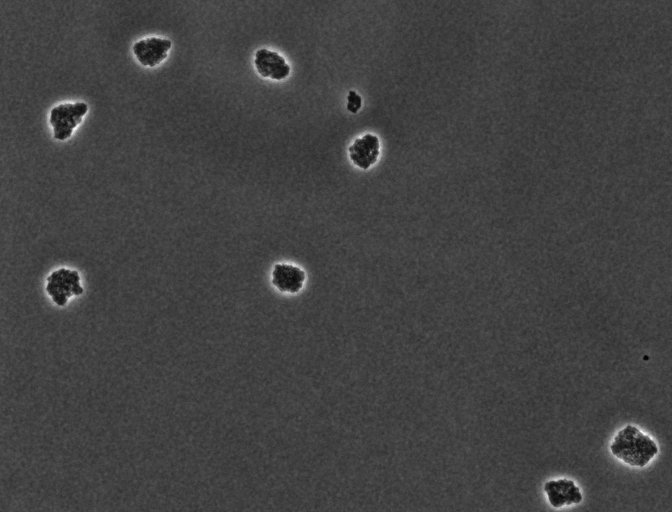
Phase contrast microscopy, 20x objective, 3 h incubation